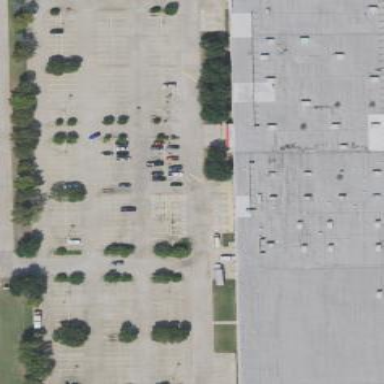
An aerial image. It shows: Retail building.